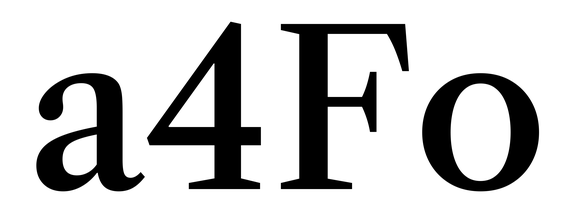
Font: LibreCaslonText_Medium